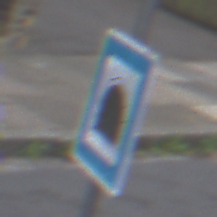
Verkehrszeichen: Tunnel
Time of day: MorningAfternoon
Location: Outdoor (Urban)
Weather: Overcast
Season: NotSpecified
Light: Natural